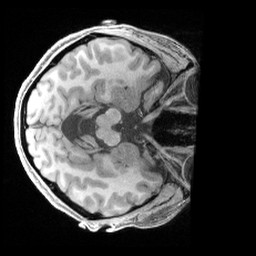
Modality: T1w
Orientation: axial
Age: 25
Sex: female
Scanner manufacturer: siemens
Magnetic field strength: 3 T
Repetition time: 2.4 s
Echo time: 0.00241 s